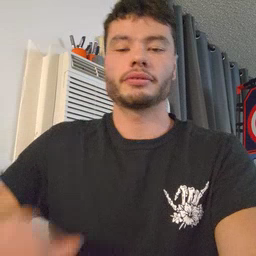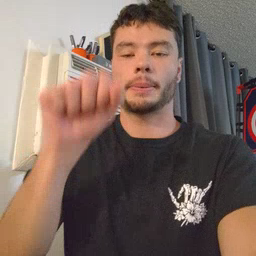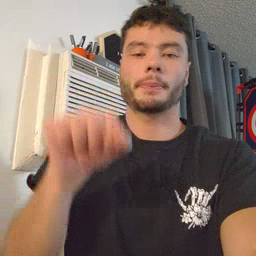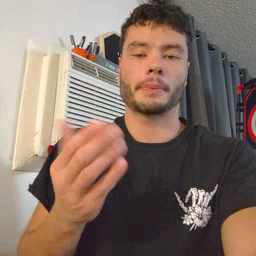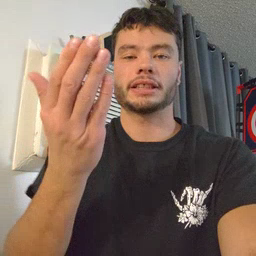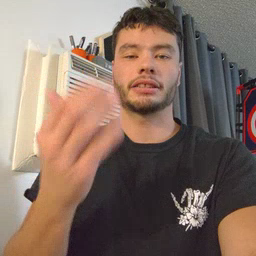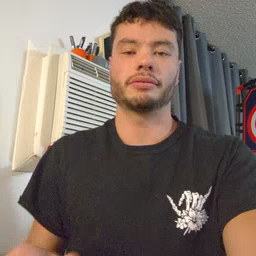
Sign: mitten